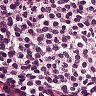
Metastatic tissue present: no